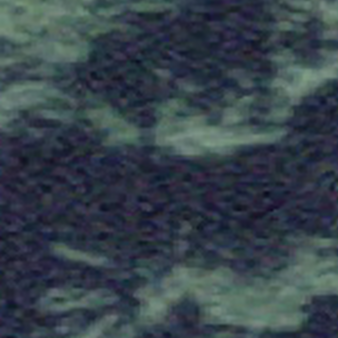
Label: other